Question: I'm new to the language and have managed to create a dataframe below. it is MultiIndex and is a (a,b) size.
The Date is on the rows, and I'm not fully sure how it is all defined.
I want to add a column that is the day of the week (1,2,3,4,5,6,7) for the days, based on the date stamps on the left/index.
Can someone show me how to do it please, I'm just confused on how to pull the index/date column to do calcs on.
Thanks
'''
print(df_3.iloc[:,0])
Date
2019-06-01 8573.84
2019-06-02 8565.47
2019-06-03 8741.75
2019-06-04 8210.99
2019-06-05 7704.34
2019-09-09 10443.23
2019-09-10 10336.41
2019-09-11 10123.03
2019-09-12 10176.82
2019-09-13 10415.36
Name: (bitcoin, Open), Length: 105, dtype: float64
'''

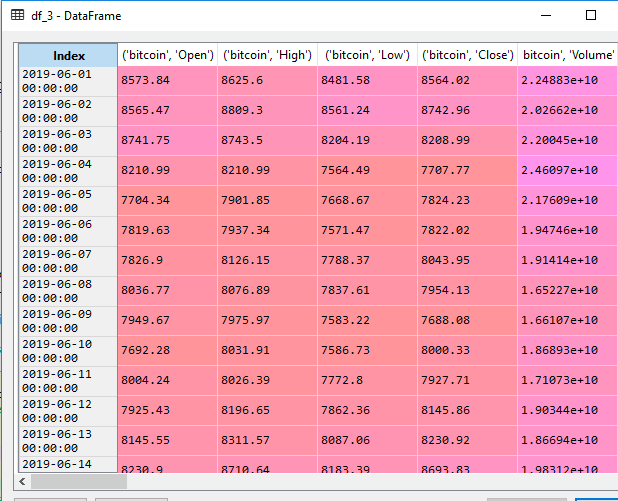
Answer: I've just used two of yours first columns and 3 of your records to get a possible solution. It's pretty much of what Celius did, but with a column conversion to to_datetime.
'''
data = [['2019-06-01', 8573.84], ['2019-06-02', 8565.47], ['2019-06-03', 8741.75]]
df = pd.DataFrame(data,columns = ['Date', 'Bitcoin'])
df['Date']= pd.to_datetime(df['Date']).dt.dayofweek
'''
The output result prints 5 for day 2019-06-01 which is a Saturday, 6 for the 2019-06-02 (Sunday) and 0 for 2019-06-03 (Monday).
I hope it helps you.